Current action and preconditions to check: path_clear

Your task: For each precondition in the list above, predict whether it will hold at this action.

Consider the current scene as observed from the mobile robot's camera, and analyze the predicted future states of all dynamic agents (e.g., people, animals, vehicles, or any moving entities) within the NEXT SECOND.

IMPORTANT: Only answer "very likely" if you are absolutely certain—based on strong, clear evidence—that a dynamic agent will violate the precondition in the predicted future state. Do NOT answer "very likely" for unlikely, ambiguous, or low-probability risks.

Ask yourself for each precondition: Is there a high probability, with clear and convincing evidence, that the predicted future states of any dynamic agent will interfere with the predicted future state of the currently executing action within the NEXT SECOND, causing that precondition to fail?

Assess the risk level based on these predictions. Use "likely" or "very likely" if motions create a clear risk of interference.

Use "neutral" or "improbable" if agents are nearby but their predicted paths are clearly diverging or non-conflicting.

Failure Risk Categories: "very improbable", "improbable", "neutral", "likely", "very likely"

Answer Format: Output ONLY the probability_of_failure value from these categories: "very improbable", "improbable", "neutral", "likely", "very likely"

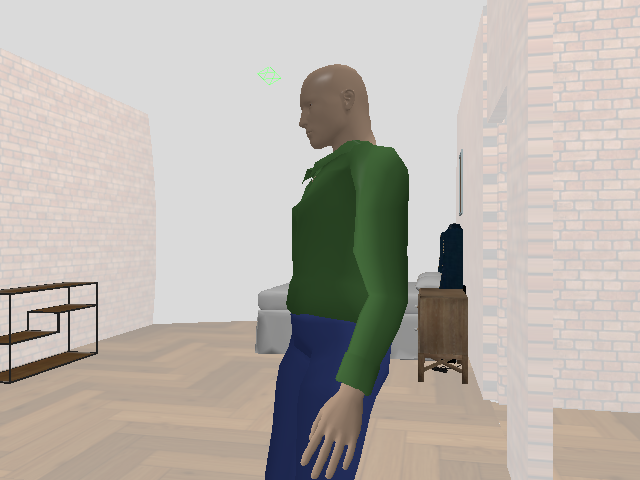

Answer: very likely